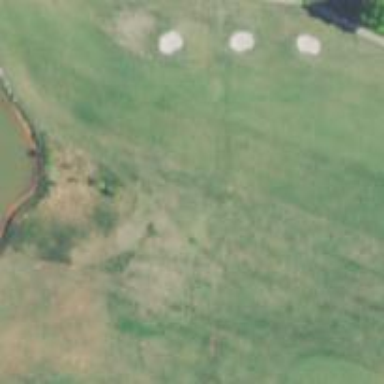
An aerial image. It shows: Grassy area designated as golf fairway.